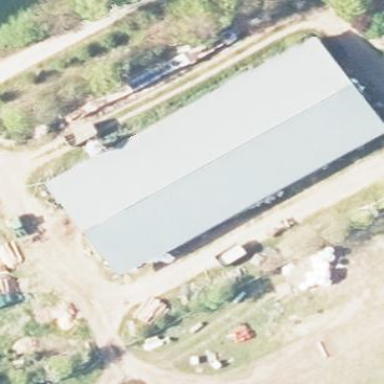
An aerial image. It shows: Farmyard area.